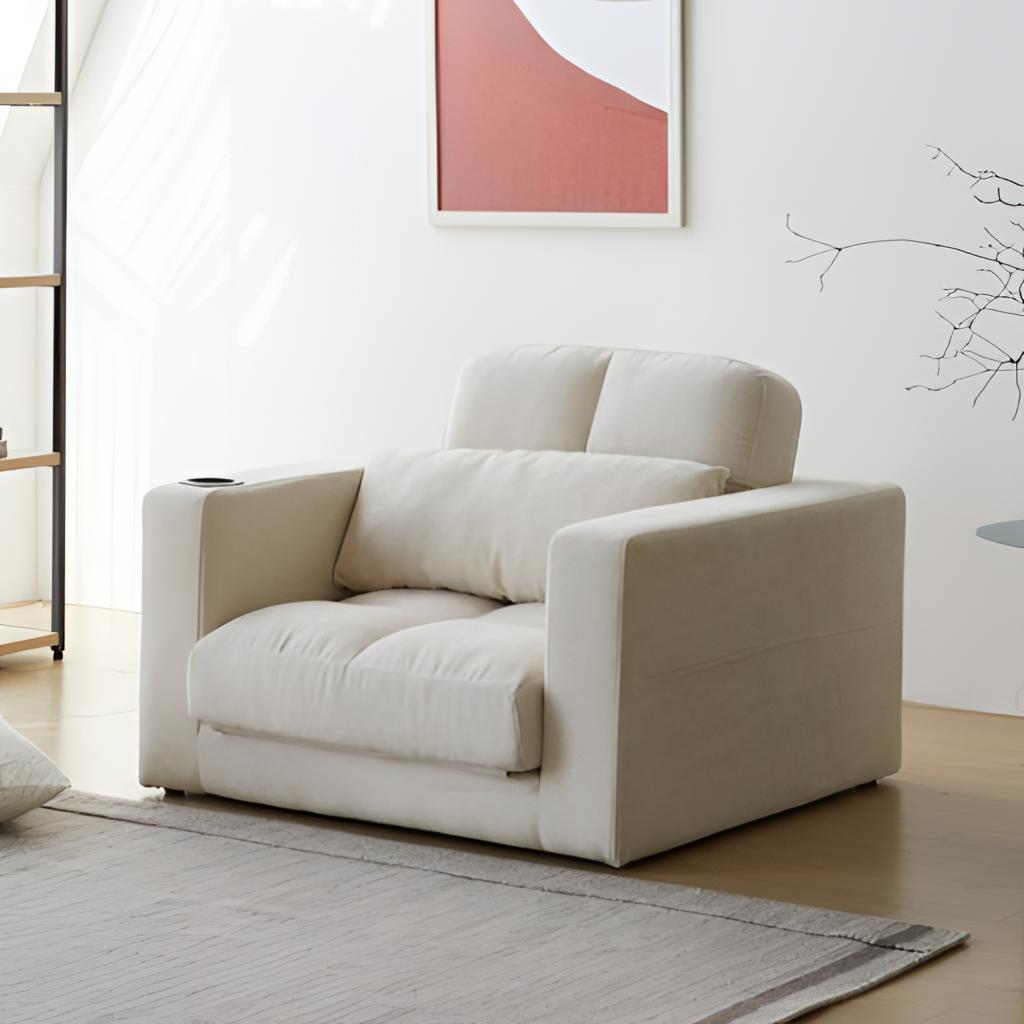
beige fabric armchair, living room, contemporary, paint wallpaper, with solid pattern, wood flooring, with plank pattern